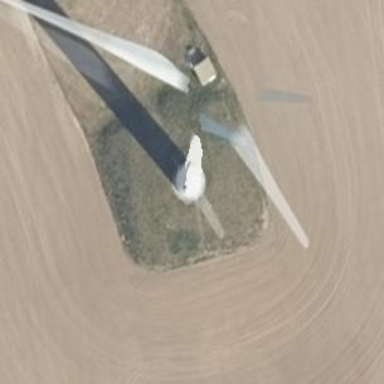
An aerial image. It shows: Wind generator with horizontal axis. The generator is wind turbine.